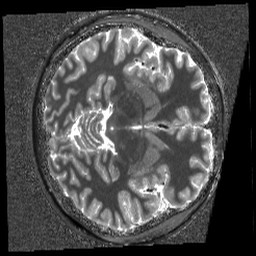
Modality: T1w
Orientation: axial